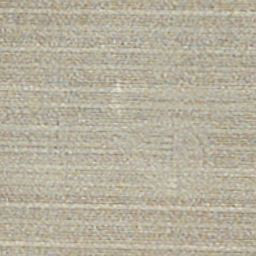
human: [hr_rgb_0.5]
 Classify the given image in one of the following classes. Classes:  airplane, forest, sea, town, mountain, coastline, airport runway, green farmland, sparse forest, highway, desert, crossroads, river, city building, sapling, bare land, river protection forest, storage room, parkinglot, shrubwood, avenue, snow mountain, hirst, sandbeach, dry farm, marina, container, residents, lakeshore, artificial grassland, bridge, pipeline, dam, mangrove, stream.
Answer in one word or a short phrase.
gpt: dry farm